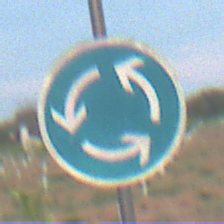
Verkehrszeichen: Kreisverkehr
Umgebung: Outdoor, Nature
Tageszeit: SunriseSunset
Wetter: PartlyCloudy
Licht: Natural
Jahreszeit: NotSpecified
Kontrast: LowContrast